Question: I can't install GWT Toolkit on my Eclipse, can anyone help me with that? I need it for Windows Builder Pro...
'''
Your original request has been modified.
"WindowBuilder Core" will be ignored because a newer version is already installed.
"WindowBuilder XML Core (requires Eclipse WTP/WST)" will be ignored because a newer version is already installed.
Cannot complete the install because of a conflicting dependency.
Software being installed: Google Plugin for Eclipse 3.7 3.1.0.v201208080120-rel-r37 (com.google.gdt.eclipse.suite.e37.feature.feature.group 3.1.0.v201208080120-rel-r37)
Software currently installed: Eclipse IDE for Java EE Developers 1.5.1.20120917-1257 (epp.package.jee 1.5.1.20120917-1257)
Only one of the following can be installed at once:
Eclipse Platform 3.7.1.v201109091335 (org.eclipse.platform 3.7.1.v201109091335)
Eclipse Platform 3.7.0.v201106131736 (org.eclipse.platform 3.7.0.v201106131736)
Eclipse Platform 4.2.1.v201209141800 (org.eclipse.platform 4.2.1.v201209141800)
Eclipse Platform 3.7.2.v201202080800 (org.eclipse.platform 3.7.2.v201202080800)
Cannot satisfy dependency:
From: Google Plugin for Eclipse 3.7 3.1.0.v201208080120-rel-r37 (com.google.gdt.eclipse.suite.e37.feature.feature.group 3.1.0.v201208080120-rel-r37)
To: org.eclipse.platform.feature.group [3.7.0,3.8.0)
Cannot satisfy dependency:
From: Eclipse IDE for Java EE Developers 1.5.1.20120917-1257 (epp.package.jee 1.5.1.20120917-1257)
To: org.eclipse.epp.package.jee.feature.feature.group [1.5.1.20120917-1257]
Cannot satisfy dependency:
From: Java EE IDE 1.5.1.20120828-0743 (org.eclipse.epp.package.jee 1.5.1.20120828-0743)
To: bundle org.eclipse.platform [4.2.0,5.0.0)
Cannot satisfy dependency:
From: Java EE IDE Feature 1.5.1.20120917-1257 (org.eclipse.epp.package.jee.feature.feature.group 1.5.1.20120917-1257)
To: org.eclipse.epp.package.jee [1.5.1.20120828-0743]
Cannot satisfy dependency:
From: Eclipse Platform 3.7.0.v20110530-9gF7UHNFFt4cwE-pkZDJ7oz-mj4OSEIlu9SEv0f (org.eclipse.platform.feature.group 3.7.0.v20110530-9gF7UHNFFt4cwE-pkZDJ7oz-mj4OSEIlu9SEv0f)
To: org.eclipse.platform [3.7.0.v201106131736]
Cannot satisfy dependency:
From: Eclipse Platform 3.7.1.r37x_v20110729-9gF7UHOxFtniV7mI3T556iZN9AU8bEZ1lHMcVK (org.eclipse.platform.feature.group 3.7.1.r37x_v20110729-9gF7UHOxFtniV7mI3T556iZN9AU8bEZ1lHMcVK)
To: org.eclipse.platform [3.7.1.v201109091335]
Cannot satisfy dependency:
From: Eclipse Platform 3.7.2.v20120207-1839-9gF7UHPDFxGjd-PqDr2jX_4yKaumkoHTz04_q-q (org.eclipse.platform.feature.group 3.7.2.v20120207-1839-9gF7UHPDFxGjd-PqDr2jX_4yKaumkoHTz04_q-q)
To: org.eclipse.platform [3.7.2.v201202080800]
'''
I'll attach a screenshot to show where I'm getting this error...

Can anybody help me with it?
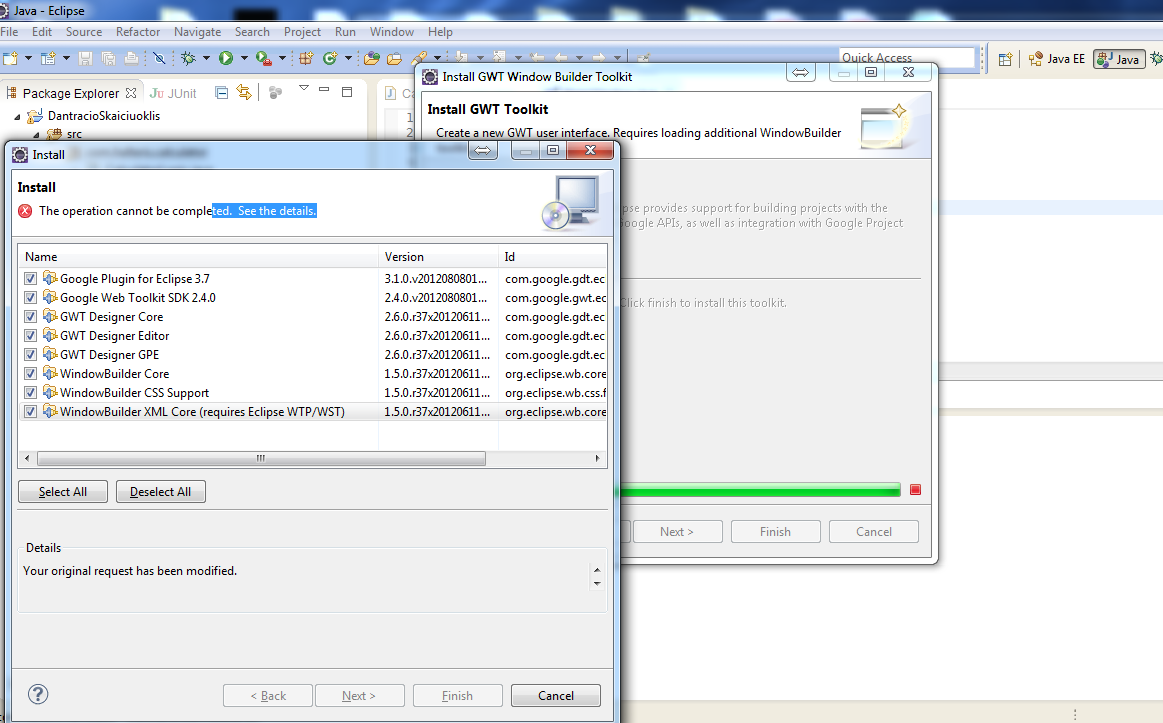
Answer: Your Eclipse version is probably newer than 3.7.x. So instead of <URL>